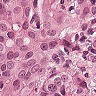
Metastatic tissue present: yes